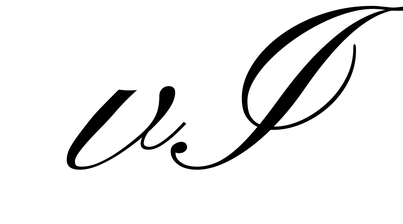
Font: PinyonScript-Regular